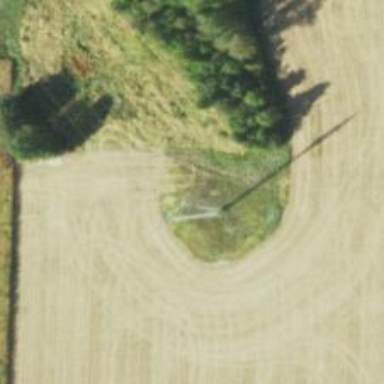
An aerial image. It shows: Lattice structure tower used for power transmission.